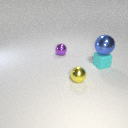
small cyan rubber cube below large blue metal sphere